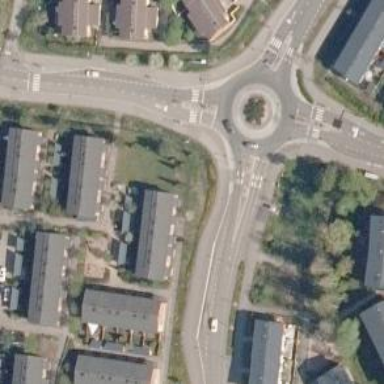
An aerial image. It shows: Tertiary road with asphalt surface leading to roundabout.